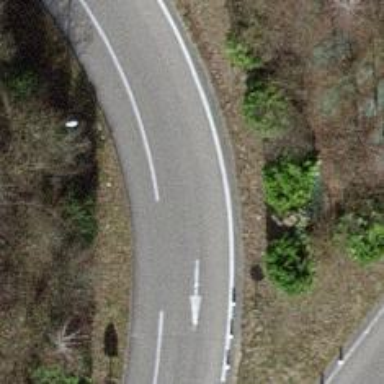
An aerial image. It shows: Motorroad with trunk link.